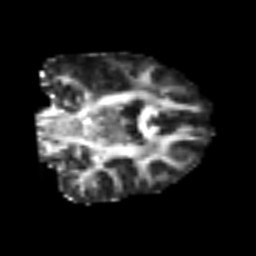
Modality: FA
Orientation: coronal
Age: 49
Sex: male
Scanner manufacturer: siemens
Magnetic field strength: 3 T
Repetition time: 6.1 s
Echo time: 0.101 s